Current action and preconditions to check: trajectory_clear

Your task: For each precondition in the list above, predict whether it will hold at this action.

Consider the current scene as observed from the mobile robot's camera, and analyze the predicted future states of all dynamic agents (e.g., people, animals, vehicles, or any moving entities) within the NEXT SECOND.

IMPORTANT: Only answer "very likely" if you are absolutely certain—based on strong, clear evidence—that a dynamic agent will violate the precondition in the predicted future state. Do NOT answer "very likely" for unlikely, ambiguous, or low-probability risks.

Ask yourself for each precondition: Is there a high probability, with clear and convincing evidence, that the predicted future states of any dynamic agent will interfere with the predicted future state of the currently executing action within the NEXT SECOND, causing that precondition to fail?

Assess the risk level based on these predictions. Use "likely" or "very likely" if motions create a clear risk of interference.

Use "neutral" or "improbable" if agents are nearby but their predicted paths are clearly diverging or non-conflicting.

Failure Risk Categories: "very improbable", "improbable", "neutral", "likely", "very likely"

Answer Format: Output ONLY the probability_of_failure value from these categories: "very improbable", "improbable", "neutral", "likely", "very likely"

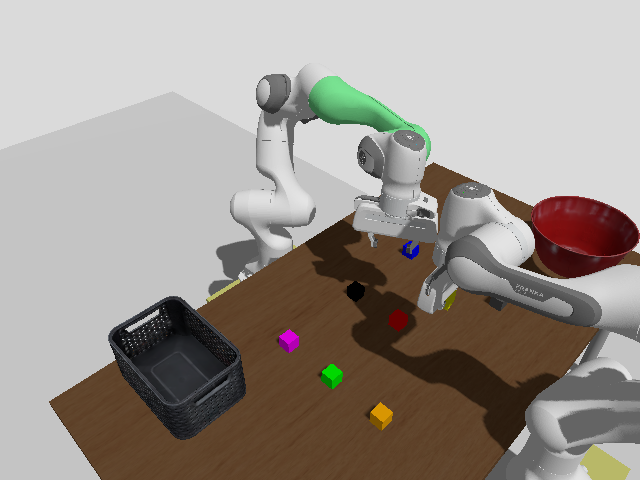

Answer: neutral